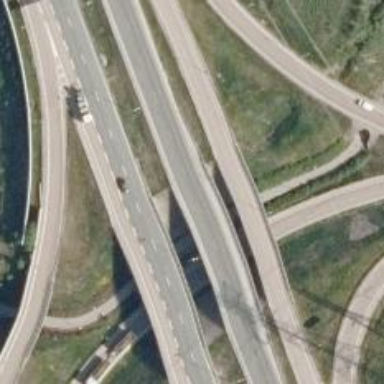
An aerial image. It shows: Trunk highway bridge with asphalt surface.